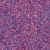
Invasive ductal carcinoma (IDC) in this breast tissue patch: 1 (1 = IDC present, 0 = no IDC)